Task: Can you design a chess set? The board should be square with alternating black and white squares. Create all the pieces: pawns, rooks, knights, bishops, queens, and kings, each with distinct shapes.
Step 3208:
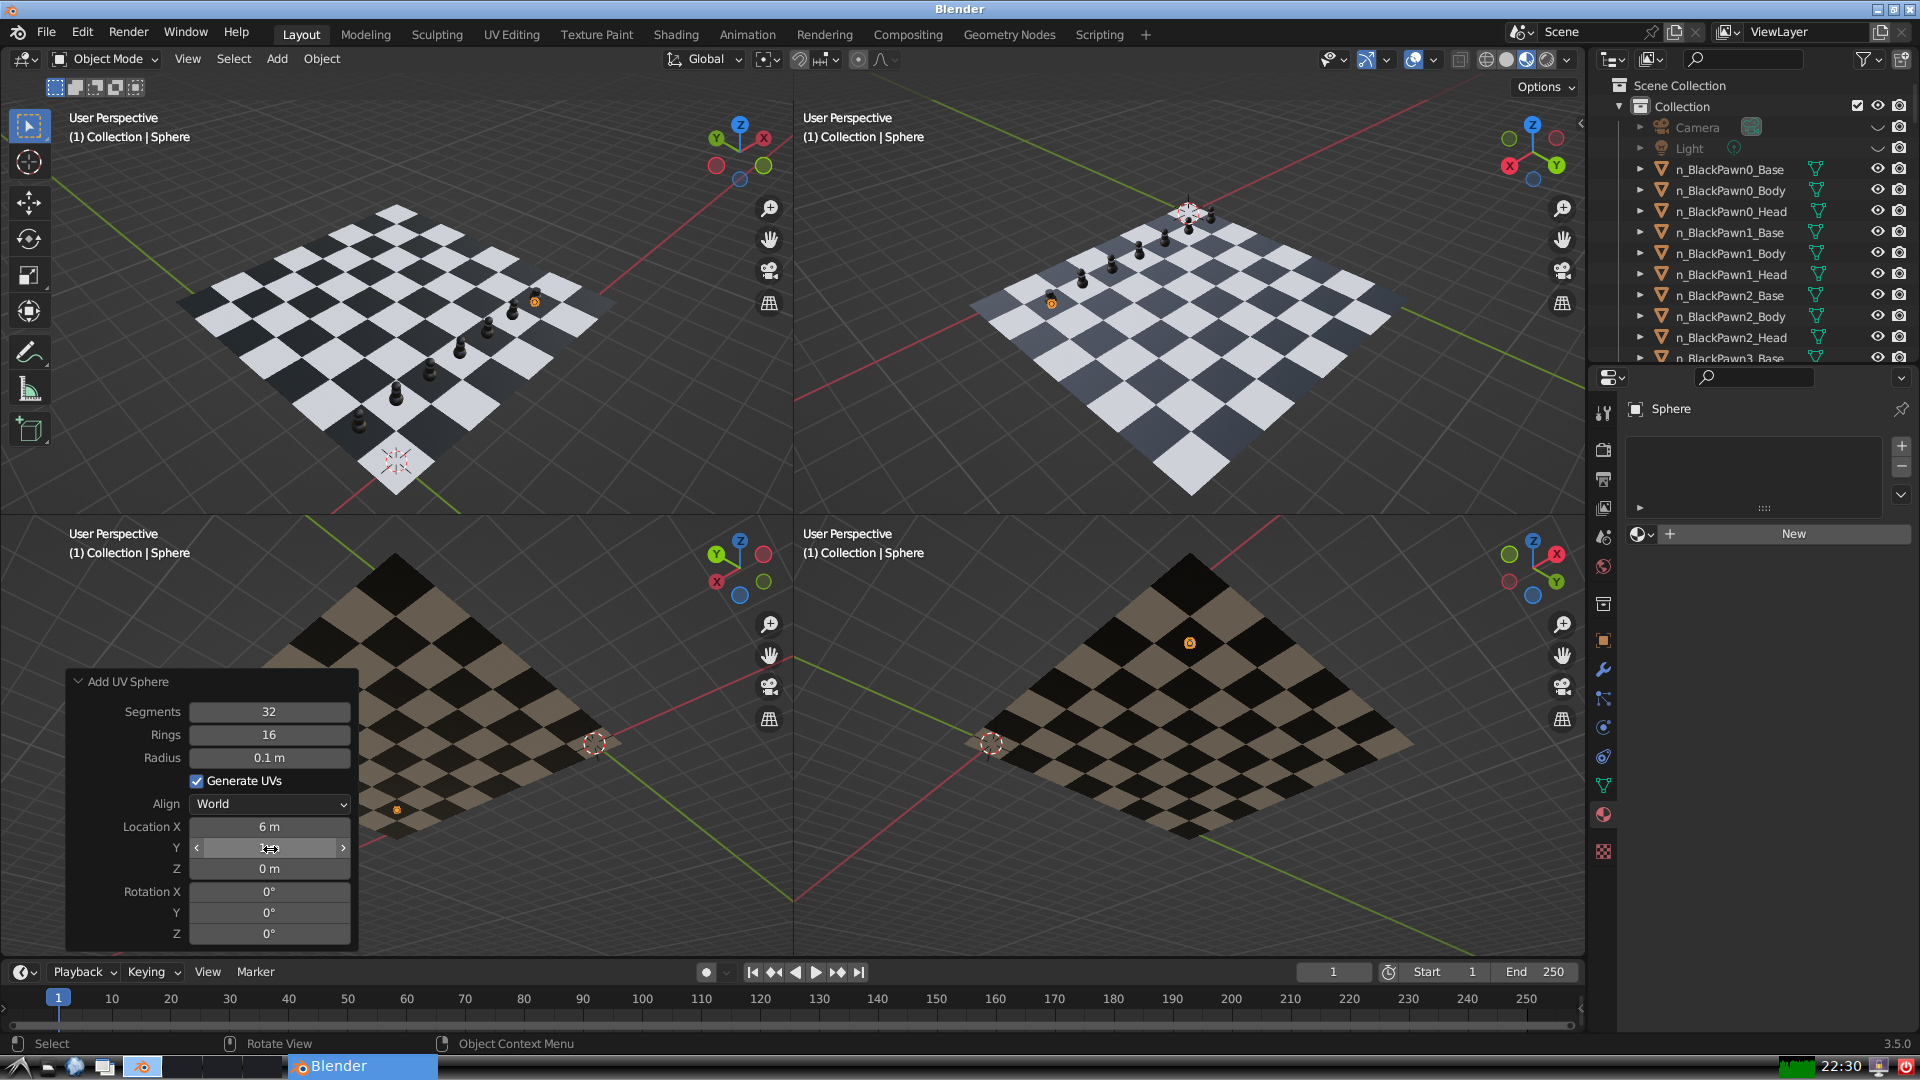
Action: {"mouse_move": [270, 867]}